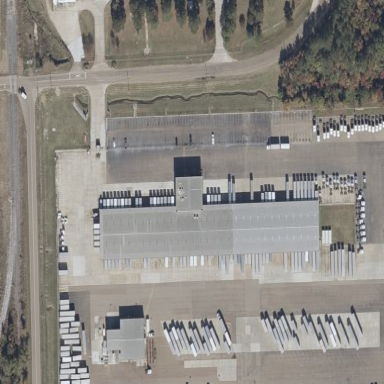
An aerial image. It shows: Industrial area used as post depot. It serves as distributor for goods.